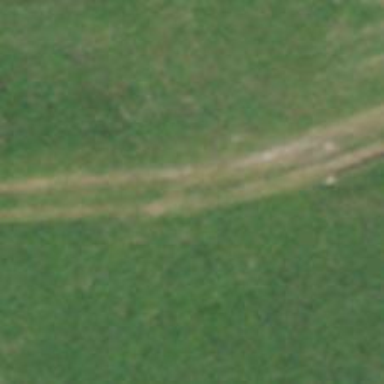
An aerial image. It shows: Dirt track road.